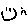
Label: smiley face